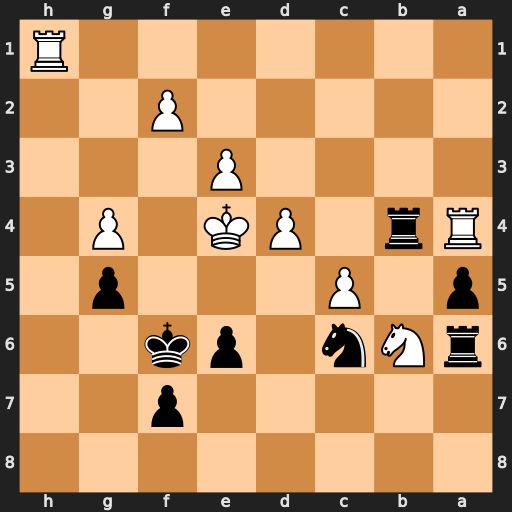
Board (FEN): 8/5p2/rNn1pk2/p1P3p1/Rr1PK1P1/4P3/5P2/7R
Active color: b
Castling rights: -
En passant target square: -
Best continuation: Raxb6 cxb6 Rxa4